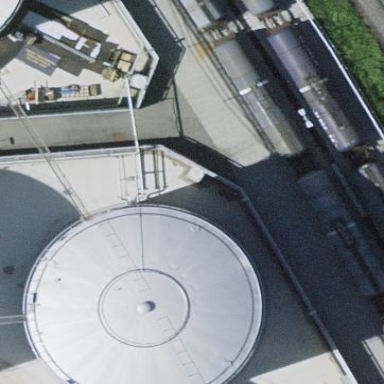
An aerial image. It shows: Industrial building housing storage tank.